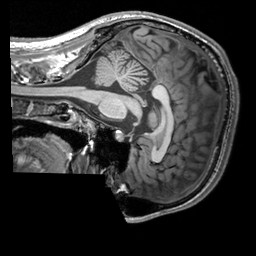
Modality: T1w
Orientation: sagittal
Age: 20
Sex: male
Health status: healthy
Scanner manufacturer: siemens
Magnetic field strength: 3 T
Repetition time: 2.3 s
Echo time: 0.00303 s